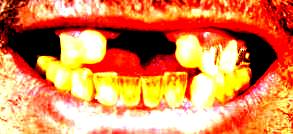
Condition: hypodontia